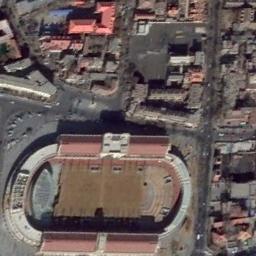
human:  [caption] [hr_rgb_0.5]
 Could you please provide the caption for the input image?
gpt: This stadium has a row of silver signs on each side .

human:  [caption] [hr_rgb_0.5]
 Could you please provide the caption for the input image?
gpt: There is a road between the oval stadium and the residential area .

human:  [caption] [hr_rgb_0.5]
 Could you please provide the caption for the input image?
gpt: Many buildings of different shapes are beside the stadium .

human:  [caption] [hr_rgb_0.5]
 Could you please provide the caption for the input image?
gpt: The stadium is on the bare land next to some buildings .

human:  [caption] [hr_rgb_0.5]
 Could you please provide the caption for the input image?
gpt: There are many buildings around the stadium .